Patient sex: M
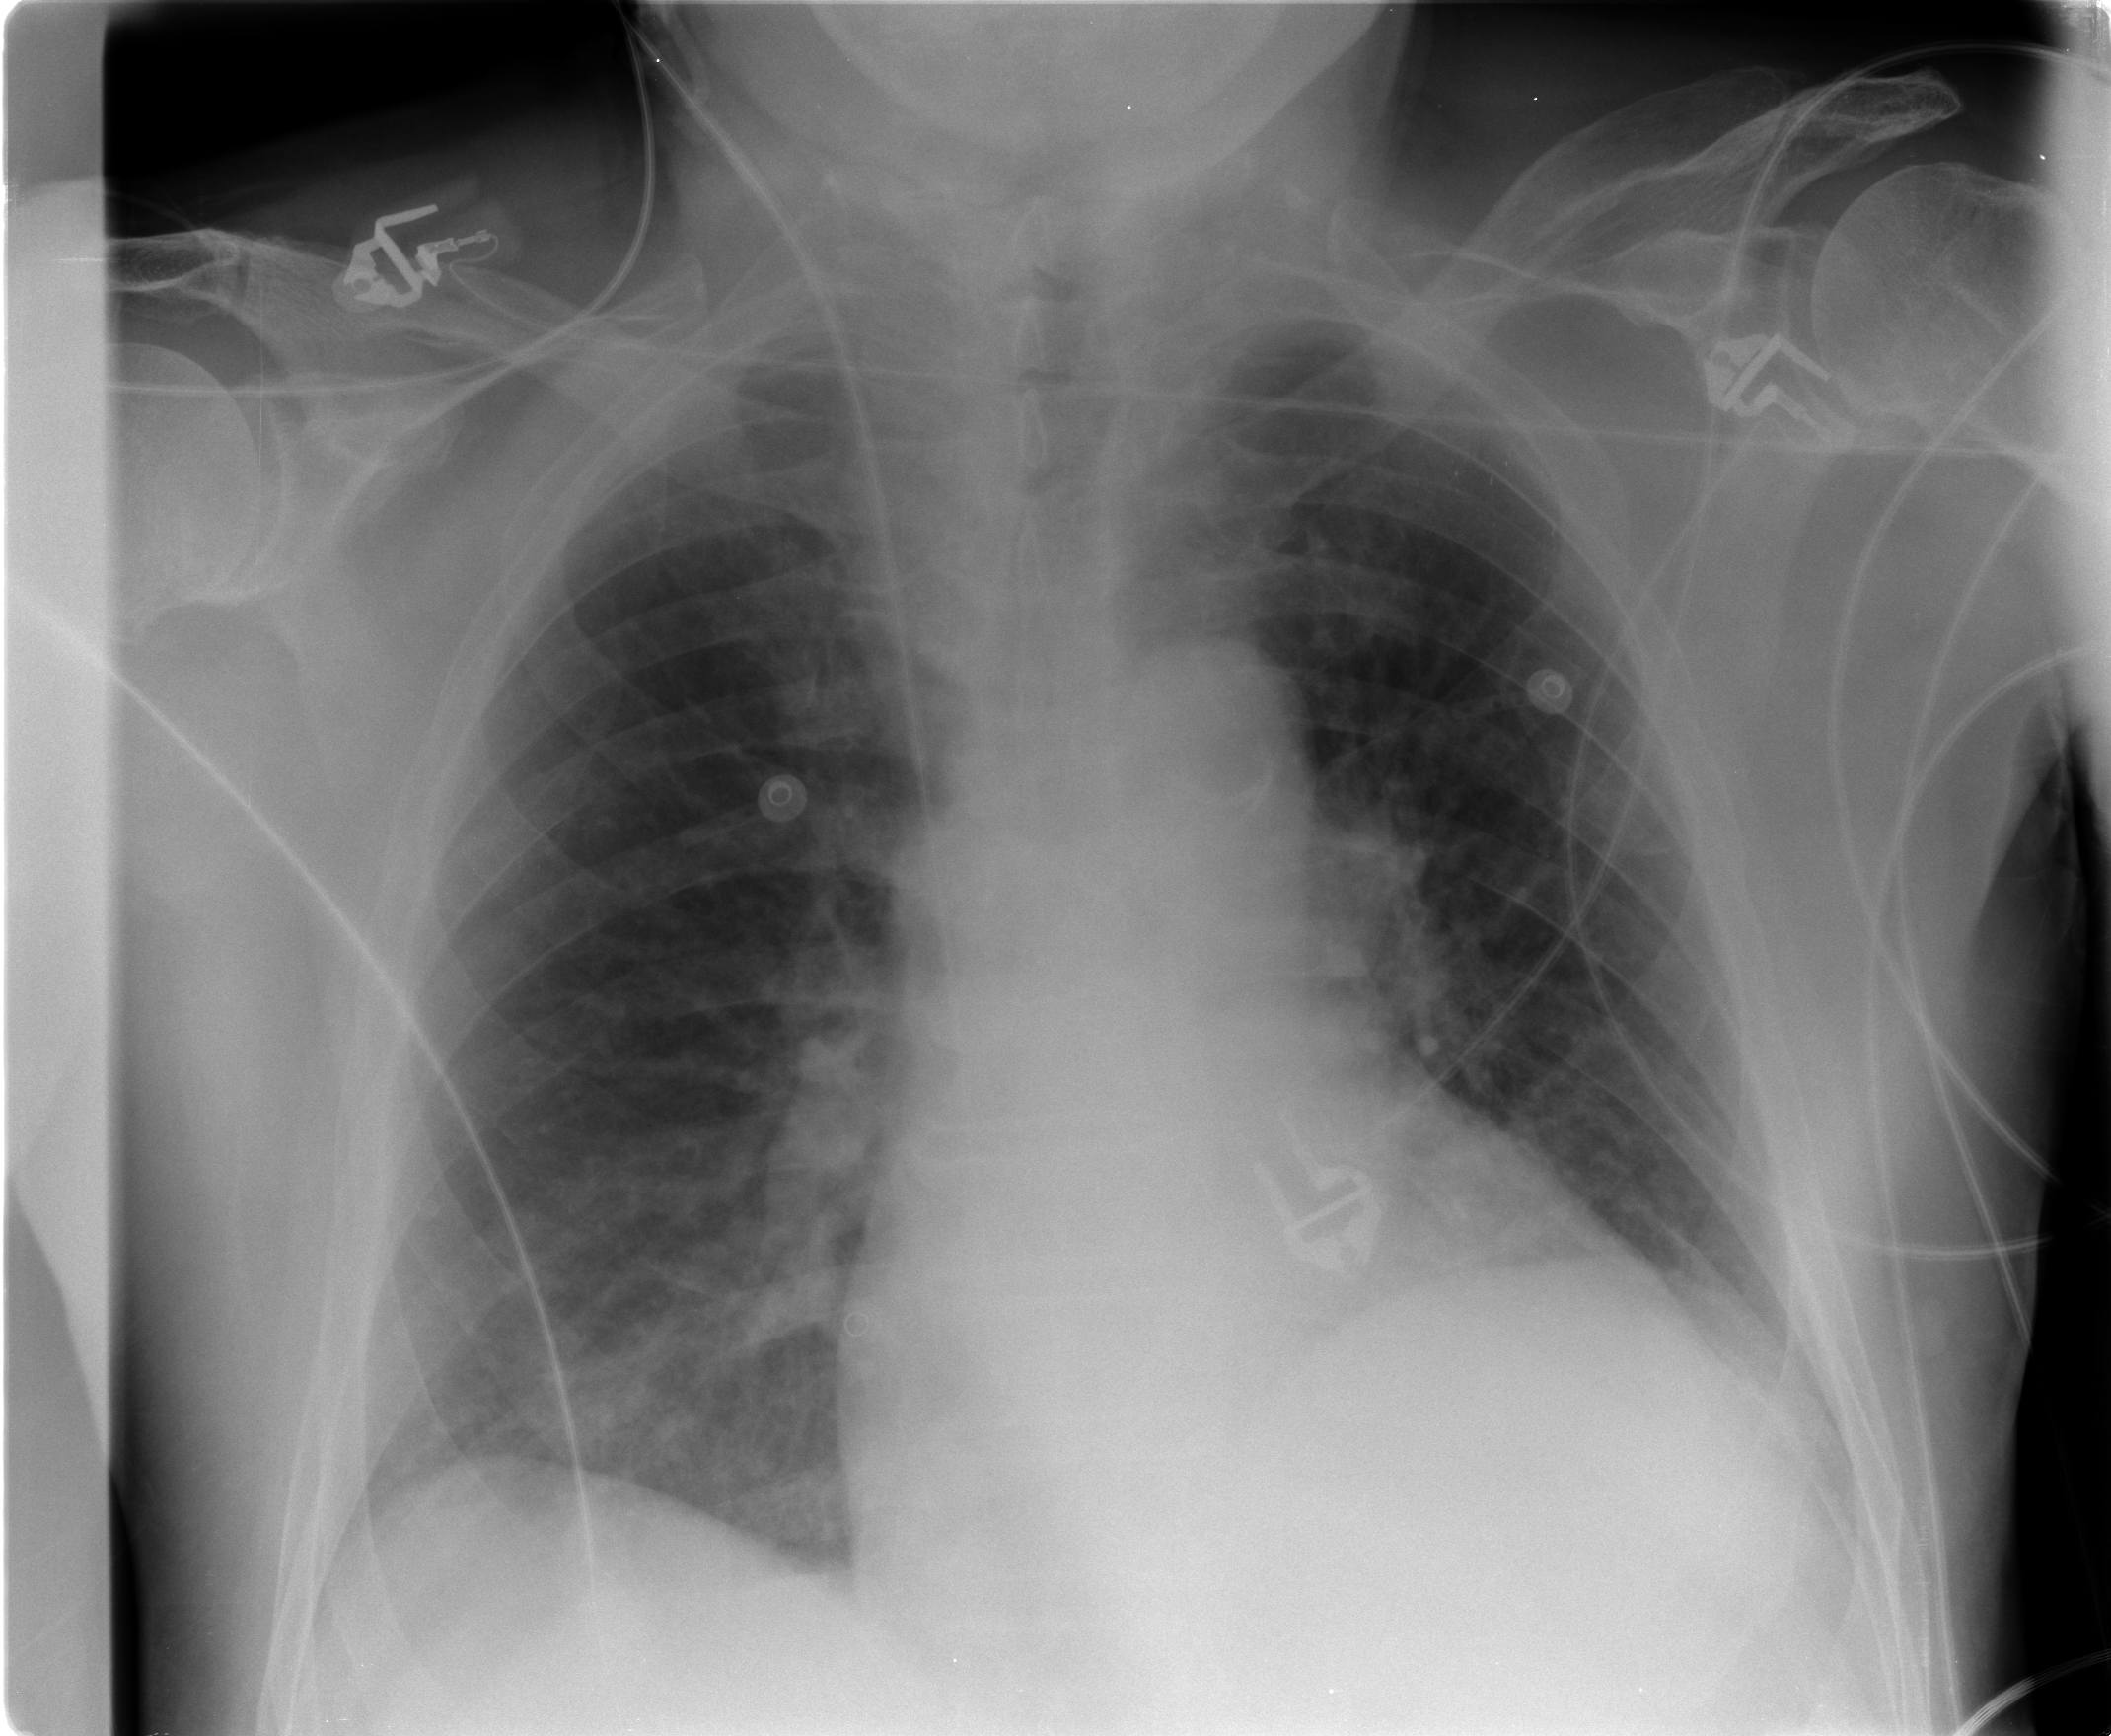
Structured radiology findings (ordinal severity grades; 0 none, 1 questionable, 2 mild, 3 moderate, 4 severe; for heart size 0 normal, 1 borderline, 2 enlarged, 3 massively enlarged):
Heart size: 2
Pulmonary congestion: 2
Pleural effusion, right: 0
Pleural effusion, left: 0
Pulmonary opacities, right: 0
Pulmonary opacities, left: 0
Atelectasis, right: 0
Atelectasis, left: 0